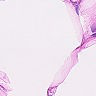
Metastatic tissue present: no